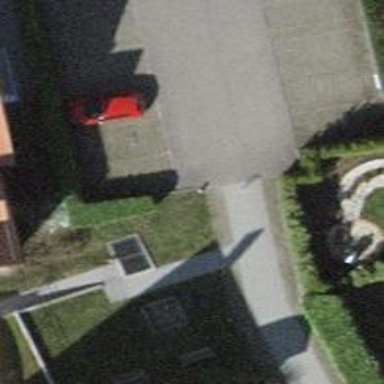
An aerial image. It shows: Bollard.